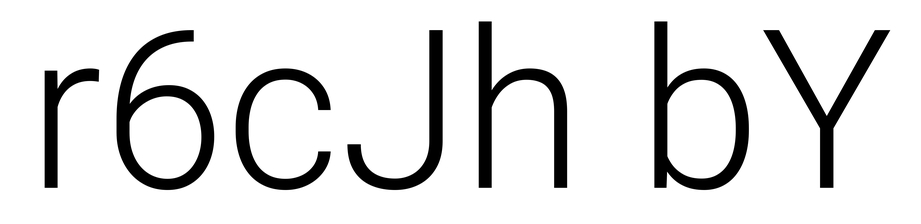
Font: Roboto_Light